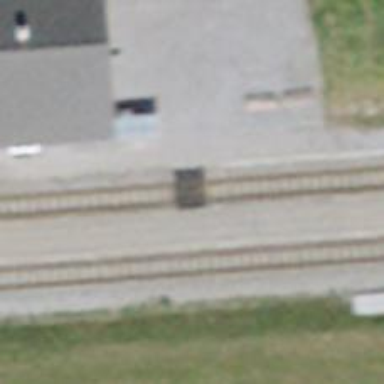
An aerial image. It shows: Railway crossing.